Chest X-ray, PA view. Patient: 22 years old, sex M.
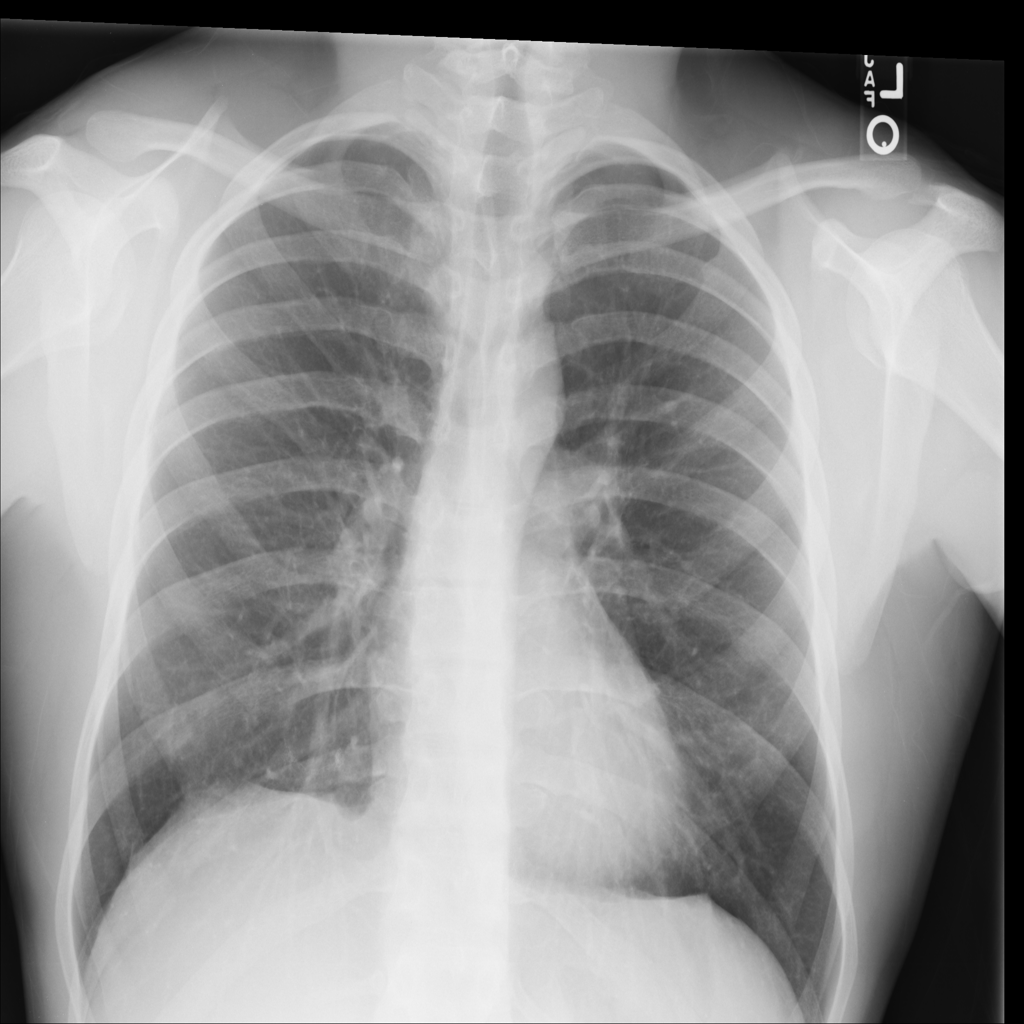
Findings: No Finding